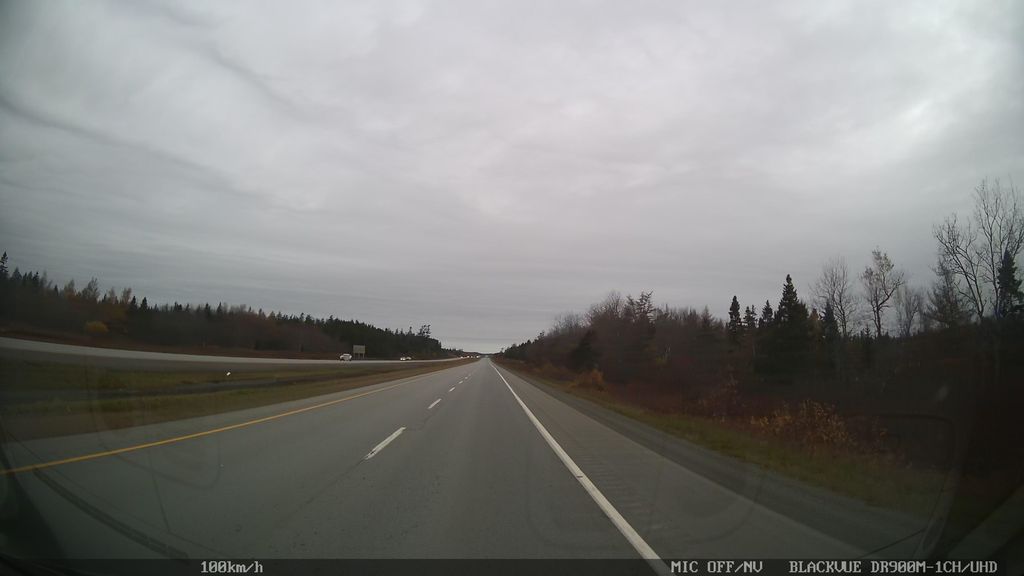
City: halifax